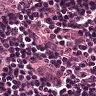
Metastatic tissue present: no